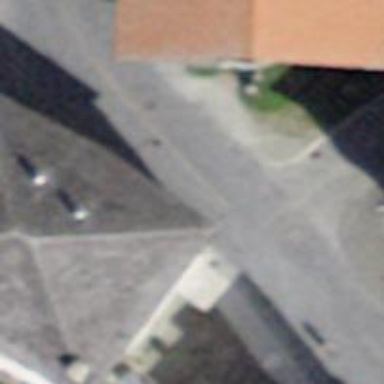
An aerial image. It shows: Restaurant.